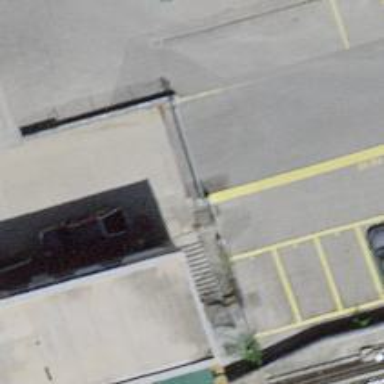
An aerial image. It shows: Parking aisle designated as service road.